Из трех резисторов с сопротивлениями $R_1$, $R_2$ и $R_3$ собрали схему, изображенную на рисунке. Если на вход $1 - 1'$ подать напряжение $U_0=1.5~В$, а к клеммам $2 - 2'$ подключить амперметр, он покажет силу тока $I=60~мА$. Если же вместо амперметра к клеммам $2 - 2'$ подключить вольтметр, он покажет напряжение $U= 1~В$. Если напряжение $U_0$ подать на клеммы $2 - 2'$, а вольтметр подключить к клеммам $1-1'$, он снова покажет $U= 1~В$.
Определите величины сопротивлений резисторов. Сопротивление амперметра считайте очень малым, а вольтметра — очень большим по сравнению с сопротивлениями резисторов.
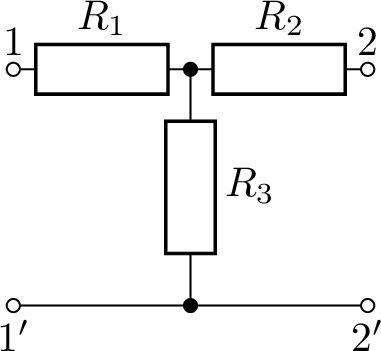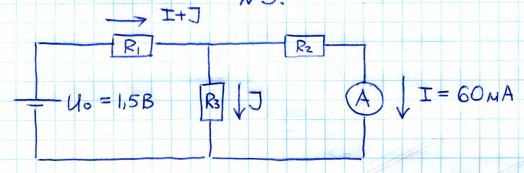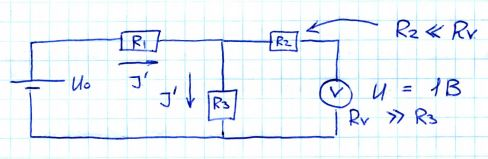
Решение: $1)$ Пусть через $R_3$ течет ток $J$. Тогда через резистор $R_1$ течет ток $I+J$ по правилу Кирхгофа.Падения напряжения на $R_1$, $R_2$, $R_3$ равны $R_1(I+J)$, $R_2I$ и $R_3J$ соответственно.По $II$ правилу Кирхгофа$$\begin{equation*} \begin{cases} R_1(I+J)+R_3J=U_0, \\ R_2I+R_1(I+J)=U_0. \end{cases}\end{equation*}$$$$\begin{equation*} \begin{cases} R_2I=R_3J, \\ (R_1+R_2)I+R_1J=U_0, \end{cases}\end{equation*}$$откуда$$I(R_1+R_2+\frac{R_1R_2}{R_3})=U_0.$$  $2)$ $$R_1J^{'}+R_3J^{'}=U_0$$(Через $V$ ничего не течет, т. к. $R_{V}$ очень большое).$$U=J^{'}R_3=\frac{R_3}{R_1+R_3}U_0=U.$$$3)$ Совершенно аналогично п. 2:В формуле из п. 2 нужно заменить $R_1$ на $R_2$:$$U=\frac{R_3}{R_2+R_3}U_0.$$Получаем в итоге:$$\begin{equation*} \begin{cases} I(R_1+\frac{R_1R_2}{R_3}+R_2)=U_0, \ (1)\\ U_0\cdot R_3=U(R_1+R_3), \ (2) \\ U_0\cdot R_3=U(R_2+R_3). \ (3) \end{cases}\end{equation*}$$$$\begin{equation*} \begin{cases} R_1=R_2, (\text{из $2$ и $3$}) \\ 2R_1+\frac{R_1^2}{R_3}=\frac{U_0}{I}, \\ U_0\cdot R_3=U(R_1+R_3). \end{cases}\end{equation*}$$$$UR_1=(U_0-U)R_3,$$откуда следует, что$$R_1=\frac{U_0-U}{U}R_3.$$$$2\cdot \frac{U_0-U}{U}R_3+R_3\cdot \frac{(U_0-U)^2}{U^2}=\frac{U_0}{I}.$$$$R_3=\frac{U_0U^2}{I(2U(U_0-U)+(U_0-U)^2)}=\frac{U_0U^2}{I(U_0-U)(U_0+U)}=\\=\frac{U_0U^2}{I(U_0^2-U^2)}=20~Ом.$$$$R_2=R_1=\frac{U_0-U}{U}R_3=\frac{U_0U}{I(U_0+U)}=10~Ом.$$
Ответ: $$R_1=R_2=10~Ом;\quad R_3=20~Ом.$$
Темы:
T, Электричество, Расчет цепей, Всероссийские, Электрические цепи